Interaction volume radius: 5 \u00c5
Interaction volume height: 40 \u00c5
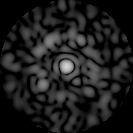
Disorder parameter: 0.7937